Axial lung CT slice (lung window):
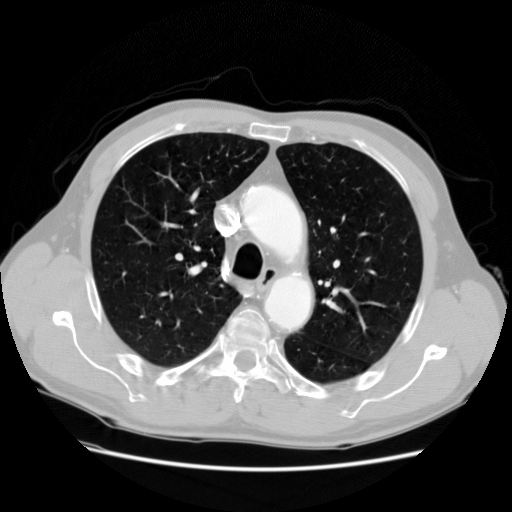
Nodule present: no